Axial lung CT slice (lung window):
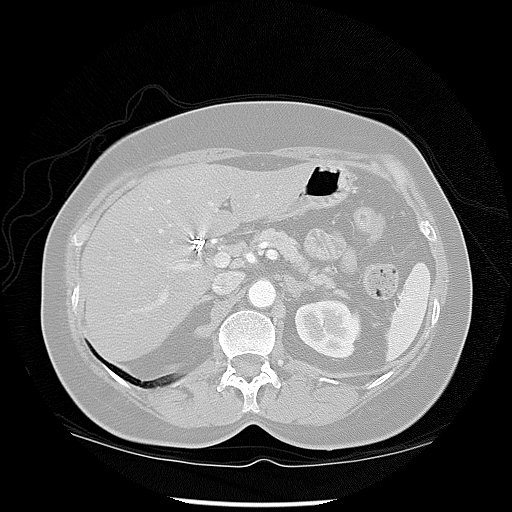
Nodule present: no